Interaction volume radius: 5 \u00c5
Interaction volume height: 30 \u00c5
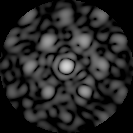
Disorder parameter: 0.5173